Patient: sex F, age 37
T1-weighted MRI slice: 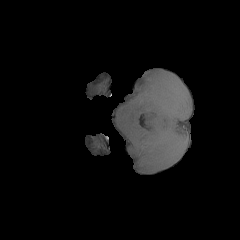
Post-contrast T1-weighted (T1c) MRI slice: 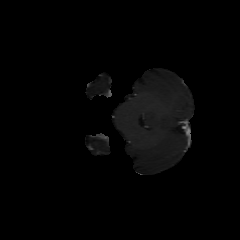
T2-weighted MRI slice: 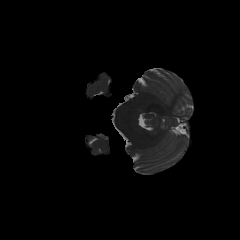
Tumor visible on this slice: no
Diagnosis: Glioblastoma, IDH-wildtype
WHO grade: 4